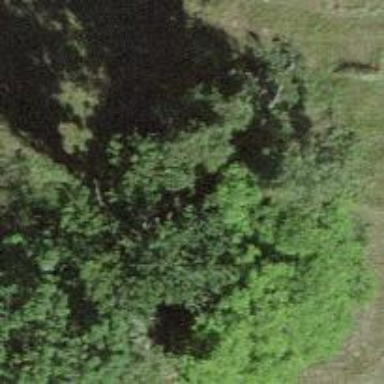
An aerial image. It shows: Single tag "natural: tree."